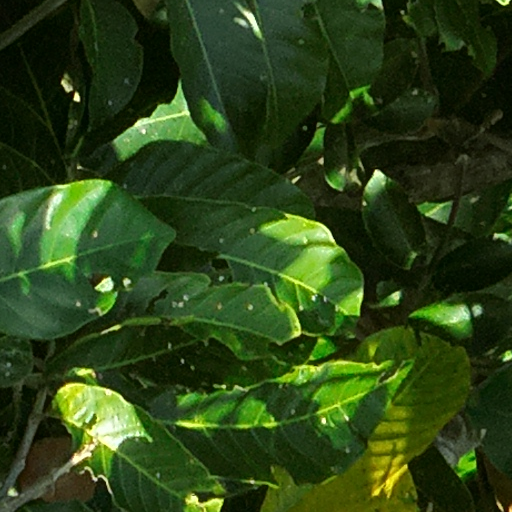
Species: Guarea guidonia
GBIF accepted scientific name: Guarea guidonia
Crown area (m\u00b2): 87.061